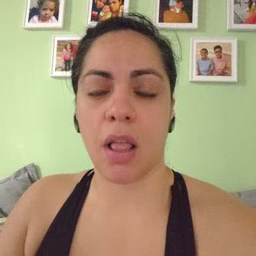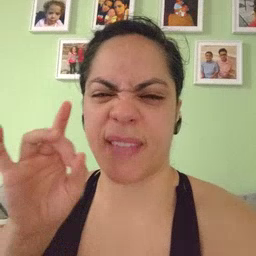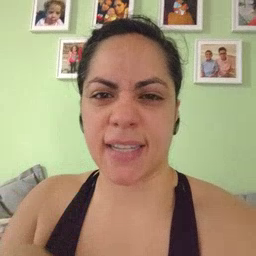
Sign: hate